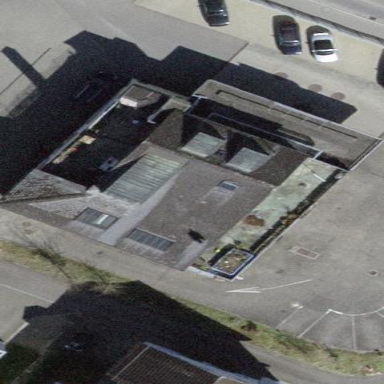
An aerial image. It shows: Building with tile roof.